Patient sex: M
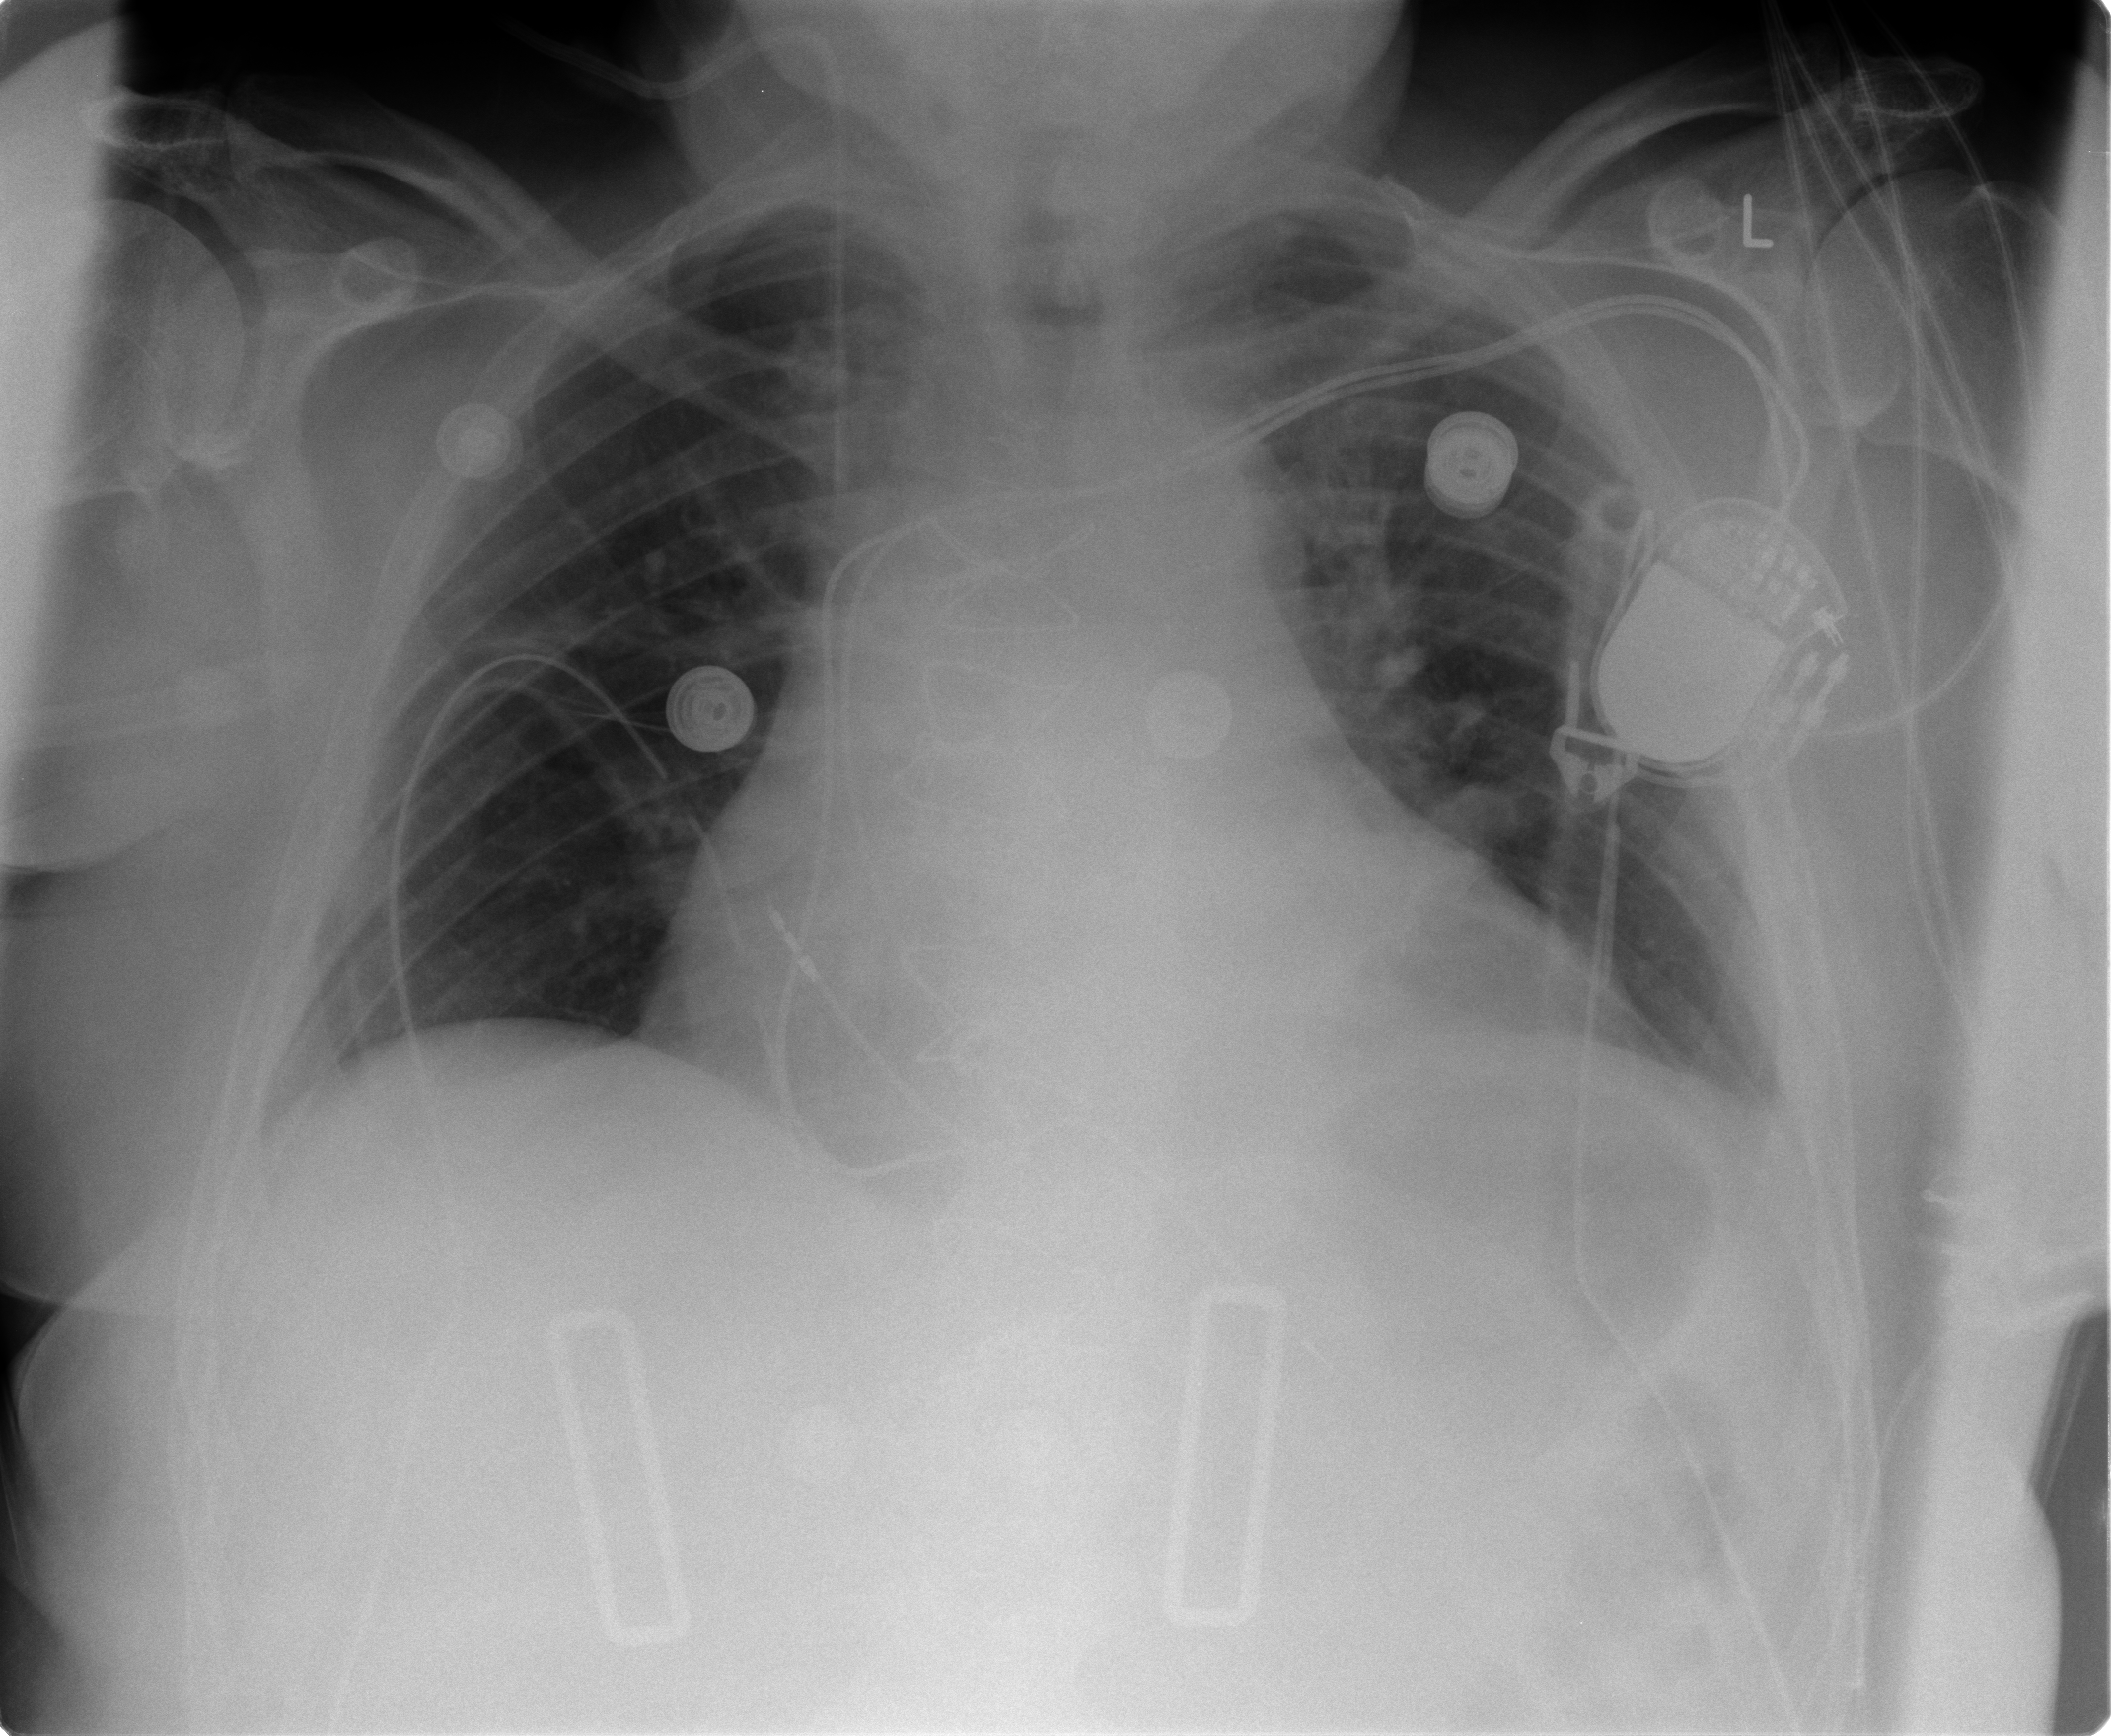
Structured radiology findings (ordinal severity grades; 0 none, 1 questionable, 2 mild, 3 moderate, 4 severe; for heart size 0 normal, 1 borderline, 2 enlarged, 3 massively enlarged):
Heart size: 2
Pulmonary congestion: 0
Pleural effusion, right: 0
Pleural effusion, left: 1
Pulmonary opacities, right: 0
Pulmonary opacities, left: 0
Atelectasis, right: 0
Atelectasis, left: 1